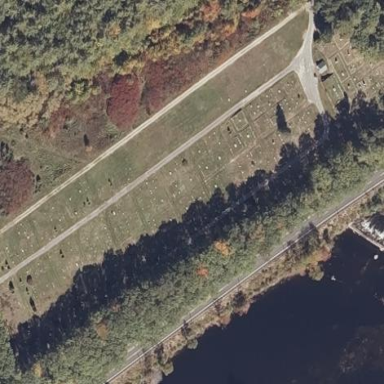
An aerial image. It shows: Cemetery.